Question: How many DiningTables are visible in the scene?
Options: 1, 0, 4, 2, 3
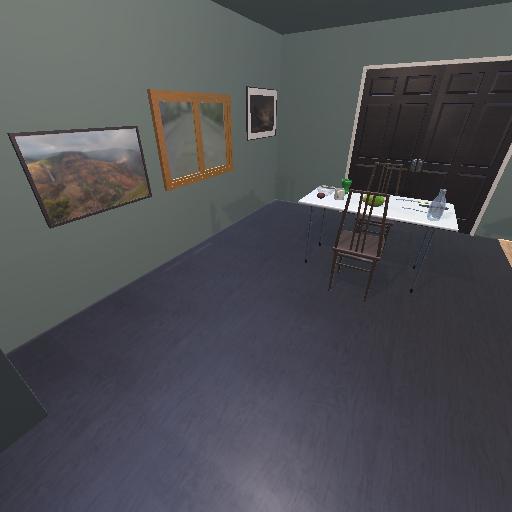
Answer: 1